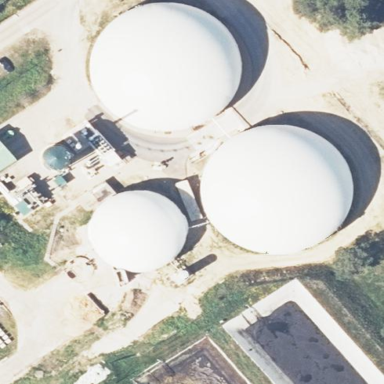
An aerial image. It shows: Digester building.